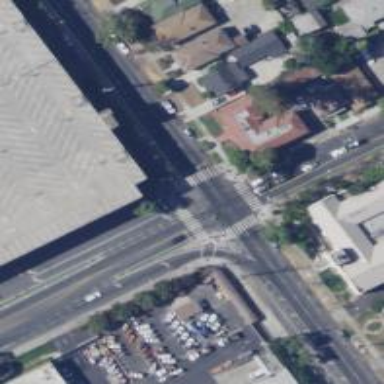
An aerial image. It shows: Solid stop line on the road.